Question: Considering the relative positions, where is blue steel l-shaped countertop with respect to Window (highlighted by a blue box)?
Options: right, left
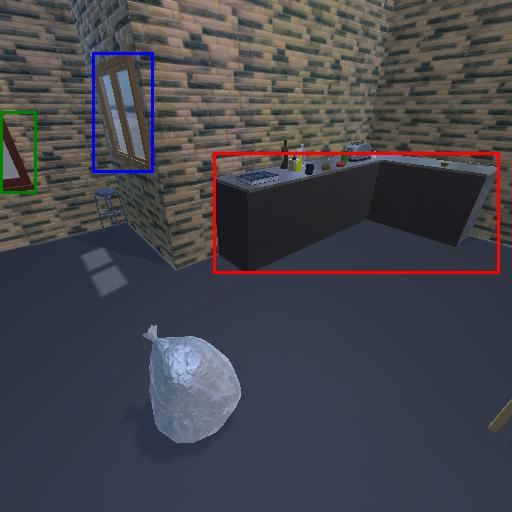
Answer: right